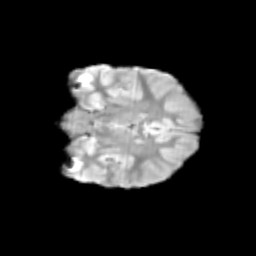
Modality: T2w
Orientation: coronal
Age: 9
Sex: female
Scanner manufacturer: siemens
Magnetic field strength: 3 T
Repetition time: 3.8 s
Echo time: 0.07 s